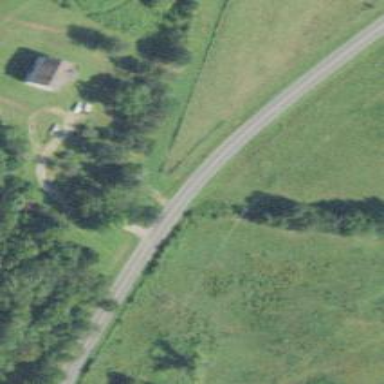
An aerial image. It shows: Tertiary road.